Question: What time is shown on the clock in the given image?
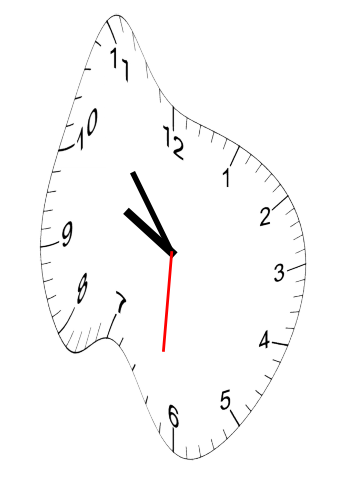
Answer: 09:53:31